Question: I have "MainWindow", in which i create new windows, named "Maket", after closing they are not released from memory. So i post a picture of tree, from ANTS memory profiler, if code needed i can post it.
What is the problem, why they are not released?

TreeAndGrids.xaml
'''
<UserControl x:Class="SSPI.Interfeis.TreeAndGrids"
xmlns="http://schemas.microsoft.com/winfx/2006/xaml/presentation"
xmlns:x="http://schemas.microsoft.com/winfx/2006/xaml"
xmlns:mc="http://schemas.openxmlformats.org/markup-compatibility/2006"
xmlns:d="http://schemas.microsoft.com/expression/blend/2008" xmlns:DataBase="clr-namespace:SSPI.DataBase"
xmlns:OpenSourceControls1="clr-namespace:OpenSourceControls;assembly=DockPanelSplitter"
xmlns:Helpers="clr-namespace:SSPI.Helpers"
xmlns:Interfeis="clr-namespace:SSPI.Interfeis"
xmlns:Controls="clr-namespace:Microsoft.Windows.Controls;assembly=WPFToolkit"
xmlns:Primitives="clr-namespace:Microsoft.Windows.Controls.Primitives;assembly=WPFToolkit"
xmlns:xctk="http://schemas.xceed.com/wpf/xaml/toolkit"
xmlns:chrome="clr-namespace:Xceed.Wpf.Toolkit.Chromes;assembly=WPFToolkit.Extended"
xmlns:conv="clr-namespace:Xceed.Wpf.Toolkit.Core.Converters;assembly=WPFToolkit.Extended" mc:Ignorable="d" d:DesignHeight="379" d:DesignWidth="600" Loaded="UserControl_Loaded_1">
<UserControl.Resources>
<Style x:Key="SeparatorStyle"
TargetType="{x:Type Border}">
<Setter Property="BorderThickness" Value="1,0,0,0"/>
<Setter Property="BorderBrush" Value="#FFC5C5C5"/>
<Setter Property="Margin" Value="10,0,10,0"/>
<Setter Property="Width" Value="2"/>
<Setter Property="Background" Value="White"/>
</Style>
<conv:InverseBoolConverter x:Key="InverseBoolConverter" />
<LinearGradientBrush x:Key="PopupDarkBorderBrush" EndPoint="0.5,1" StartPoint="0.5,0">
<GradientStop Color="#FFA3AEB9" Offset="0" />
<GradientStop Color="#FF8399A9" Offset="0.375" />
<GradientStop Color="#FF718597" Offset="0.375" />
<GradientStop Color="#FF617584" Offset="1" />
</LinearGradientBrush>
<LinearGradientBrush x:Key="PopupBackgroundBrush" StartPoint="0,0" EndPoint="0,1">
<LinearGradientBrush.GradientStops>
<GradientStopCollection>
<GradientStop Offset="0" Color="#FFffffff" />
<GradientStop Offset="1" Color="#FFE8EBED" />
</GradientStopCollection>
</LinearGradientBrush.GradientStops>
</LinearGradientBrush>
<Style x:Key="DropDownButtonStyle"
TargetType="{x:Type xctk:DropDownButton}">
<Setter Property="IsTabStop" Value="False" />
<Setter Property="FocusVisualStyle" Value="{StaticResource NuclearButtonFocusVisual}" />
<Setter Property="BorderThickness" Value="1" />
<Setter Property="Foreground" Value="{DynamicResource OutsideFontColor}" />
<Setter Property="HorizontalContentAlignment" Value="Center" />
<Setter Property="VerticalContentAlignment" Value="Center" />
<Setter Property="Template">
<Setter.Value>
<ControlTemplate TargetType="{x:Type xctk:DropDownButton}">
<Grid x:Name="MainGrid">
<ToggleButton x:Name="PART_DropDownButton"
Grid.Column="1"
IsChecked="{Binding IsOpen, RelativeSource={RelativeSource TemplatedParent}, Mode=TwoWay}"
IsHitTestVisible="{Binding IsOpen, RelativeSource={RelativeSource TemplatedParent}, Converter={StaticResource InverseBoolConverter}}">
<ToggleButton.Template>
<ControlTemplate TargetType="ToggleButton">
<ContentPresenter />
</ControlTemplate>
</ToggleButton.Template>
<Grid>
<chrome:ButtonChrome VerticalAlignment="Stretch" VerticalContentAlignment="Center" x:Name="ToggleButtonChrome"
CornerRadius="2.75"
RenderChecked="{TemplateBinding IsOpen}"
RenderEnabled="{TemplateBinding IsEnabled}"
RenderMouseOver="{Binding IsMouseOver, ElementName=PART_DropDownButton}"
RenderPressed="{Binding IsPressed, ElementName=PART_DropDownButton}">
<chrome:ButtonChrome.Style>
<Style TargetType="{x:Type chrome:ButtonChrome}" BasedOn="{x:Null}">
<Setter Property="Foreground" Value="{StaticResource ButtonFontColor}"/>
<Setter Property="Padding" Value="3"/>
<Setter Property="FocusVisualStyle" Value="{DynamicResource NuclearButtonFocusVisual}"/>
<Setter Property="Template" Value="{DynamicResource ButtonChromeTemplate}" />
<Setter Property="HorizontalContentAlignment" Value="Center" />
<Setter Property="VerticalContentAlignment" Value="Center" />
</Style>
</chrome:ButtonChrome.Style>
<Grid>
<Grid.ColumnDefinitions>
<ColumnDefinition Width="*" />
<ColumnDefinition Width="Auto" />
</Grid.ColumnDefinitions>
<ContentPresenter Margin="{TemplateBinding Padding}" Content="{TemplateBinding Content}" ContentTemplate="{TemplateBinding ContentTemplate}" VerticalAlignment="{TemplateBinding VerticalContentAlignment}" HorizontalAlignment="{TemplateBinding HorizontalContentAlignment}" RecognizesAccessKey="true" />
<Grid x:Name="arrowGlyph" IsHitTestVisible="False" Margin="4,3,4,3" Grid.Column="1">
<Path Width="7" Height="4" Data="M 0,1 C0,1 0,0 0,0 0,0 3,0 3,0 3,0 3,1 3,1 3,1 4,1 4,1 4,1 4,0 4,0 4,0 7,0 7,0 7,0 7,1 7,1 7,1 6,1 6,1 6,1 6,2 6,2 6,2 5,2 5,2 5,2 5,3 5,3 5,3 4,3 4,3 4,3 4,4 4,4 4,4 3,4 3,4 3,4 3,3 3,3 3,3 2,3 2,3 2,3 2,2 2,2 2,2 1,2 1,2 1,2 1,1 1,1 1,1 0,1 0,1 z" Fill="#FF000000" />
</Grid>
</Grid>
</chrome:ButtonChrome>
</Grid>
</ToggleButton>
<Popup x:Name="PART_Popup"
AllowsTransparency="True"
StaysOpen="False"
Focusable="False"
IsOpen="{Binding IsChecked, ElementName=PART_DropDownButton}">
<Border BorderThickness="1" Background="{StaticResource PopupBackgroundBrush}" BorderBrush="{StaticResource PopupDarkBorderBrush}">
<ContentPresenter Content="{TemplateBinding DropDownContent}" />
</Border>
</Popup>
</Grid>
</ControlTemplate>
</Setter.Value>
</Setter>
</Style>
<Style x:Key="myHeaderStyle" TargetType="{x:Type GridViewColumnHeader}">
<Setter Property="Visibility" Value="Collapsed" />
</Style>
<Style x:Key="buttonsstyle" TargetType="{x:Type Control}">
<Setter Property="VerticalAlignment" Value="Top" />
<Setter Property="Height" Value="36" />
<Setter Property="Width" Value="90" />
</Style>
<Style TargetType="{x:Type chrome:ButtonChrome}" BasedOn="{x:Null}" x:Key="toggle">
<Setter Property="Foreground" Value="{StaticResource ButtonFontColor}"/>
<Setter Property="Padding" Value="3"/>
<Setter Property="FocusVisualStyle" Value="{DynamicResource NuclearButtonFocusVisual}"/>
<Setter Property="Template" Value="{DynamicResource ButtonChromeTemplate}" />
<Setter Property="HorizontalContentAlignment" Value="Center" />
<Setter Property="VerticalContentAlignment" Value="Center" />
</Style>
<Helpers:ClientsConnectionsConverter x:Key="Converter"/>
<Helpers:TreeConverter x:Key="treeConverter"/>
<Helpers:ZeroToHiddenConverter x:Key="zeroToHiddenConverter"/>
<Style x:Key="DataGridCellStyle" TargetType="{x:Type Controls:DataGridCell}">
<Setter Property="BorderThickness" Value="0"/>
<Style.Triggers>
<Trigger Property="IsSelected" Value="True">
<Setter Property="Foreground" Value="Black"/>
</Trigger>
</Style.Triggers>
</Style>
</UserControl.Resources>
<DockPanel>
<Grid DockPanel.Dock="Top">
<DockPanel Height="Auto" Name="dockPanel2" LastChildFill="False" Margin="0,0, 0,7">
<Grid DockPanel.Dock="Left" Name="grid1">
<Grid.ColumnDefinitions>
<ColumnDefinition Width="Auto"></ColumnDefinition>
<ColumnDefinition Width="Auto"></ColumnDefinition>
<ColumnDefinition Width="Auto"></ColumnDefinition>
<ColumnDefinition Width="Auto"></ColumnDefinition>
<ColumnDefinition Width="Auto"></ColumnDefinition>
</Grid.ColumnDefinitions>
<Button Margin="1" Grid.Column="1" Grid.Row="0" Name="button1" Click="button1_Click" HorizontalAlignment="Left" Height="36" Width="36" ToolTip="Predydushchie sutki">
<Button.Content>
<Image Source="/ASVPI;component/images/previous.png" Stretch="None" />
</Button.Content>
</Button>
<Controls:DatePicker Grid.Column="0" Margin="10,0,0,0" CalendarOpened="datePicker1_CalendarOpened" FontSize="22" FontFamily="Tahoma" Height="36" HorizontalAlignment="Center" Name="datePicker1" SelectedDateChanged="datePicker1_SelectedDateChanged" Width="150" ToolTip="Operatsionnye sutki" VerticalContentAlignment="Center" FontWeight="Normal" />
<Button Margin="1" Name="button2" Grid.Column="2" Grid.Row="0" Click="button2_Click" HorizontalAlignment="Left" Height="36" Width="36" ToolTip="Sleduiushchie sutki">
<Button.Content>
<Image Source="/ASVPI;component/images/next.png" Stretch="None" />
</Button.Content>
</Button>
<Border Grid.Column="3" Name="sep1" Style="{StaticResource SeparatorStyle}"/>
<ComboBox Grid.Column="4" FontSize="22" Name="pl_lev_combo" VerticalContentAlignment="Center" Height="36" Width="160" HorizontalAlignment="Right" ToolTip="Uroven' planirovaniia" Margin="0,6,0,6">
<ComboBoxItem Content="OU" IsSelected="True"></ComboBoxItem>
<ComboBoxItem Content="X-1"></ComboBoxItem>
<ComboBoxItem Content="X-2"></ComboBoxItem>
<ComboBoxItem Content="VSVGO"></ComboBoxItem>
</ComboBox>
<Grid Grid.Column="4" HorizontalAlignment="Stretch">
<Grid.ColumnDefinitions>
<ColumnDefinition></ColumnDefinition>
<ColumnDefinition Name="seccolumn"></ColumnDefinition>
</Grid.ColumnDefinitions>
<Label Name="compare_label" HorizontalAlignment="Left" Grid.Column="0" Margin="10,12,83,12" Height="24" Visibility="Collapsed" FontSize="16" FontFamily="Tahoma" Width="89" Grid.ColumnSpan="2">Sravnit' s</Label>
<ComboBox Grid.Column="1" Name="secondary_pl_lev" VerticalContentAlignment="Center" Height="17" FontSize="10" HorizontalAlignment="Right" VerticalAlignment="Bottom" Width="68" Margin="0,0,20,8">
<ComboBoxItem Content="" IsSelected="True"></ComboBoxItem>
<ComboBoxItem Content="OU"></ComboBoxItem>
<ComboBoxItem Content="X-1"></ComboBoxItem>
<ComboBoxItem Content="X-2"></ComboBoxItem>
<ComboBoxItem Content="VSVGO"></ComboBoxItem>
<ComboBoxItem Content="Ob.kh. OU"></ComboBoxItem>
<ComboBoxItem Content="Ob.kh. Kh-1"></ComboBoxItem>
<ComboBoxItem Content="Ob.kh. Kh-2"></ComboBoxItem>
<ComboBoxItem Content="Ob.kh. VSVGO"></ComboBoxItem>
</ComboBox>
</Grid>
</Grid>
<Border Name="sep2" Style="{StaticResource SeparatorStyle}"/>
<chrome:ButtonChrome Style="{StaticResource toggle}" Height="48" Width="48" Name="button4" PreviewMouseDown="button4_Click">
<chrome:ButtonChrome.Content>
<Image Source="/ASVPI;component/images/check.png" Stretch="None" />
</chrome:ButtonChrome.Content>
</chrome:ButtonChrome>
<xctk:DropDownButton Height="48" Width="120" HorizontalContentAlignment="Right" Style="{StaticResource DropDownButtonStyle}" Name="ou_send" Content="OU">
<xctk:DropDownButton.DropDownContent>
<ListBox Name="ou_send_menu" ItemsSource="{Binding}">
<ListBox.ItemTemplate>
<DataTemplate>
<MenuItem Header="{Binding Converter={StaticResource ResourceKey=Converter}, ConverterParameter=OUButtons}" ToolTip="{Binding Address}" Click="OUSendClick"/>
</DataTemplate>
</ListBox.ItemTemplate>
</ListBox>
</xctk:DropDownButton.DropDownContent>
</xctk:DropDownButton>
<xctk:DropDownButton Name="rsv_vsvgo_send" HorizontalContentAlignment="Right" Style="{StaticResource DropDownButtonStyle}" Width="120" Height="48" Content="RSV/VSVGO">
<xctk:DropDownButton.DropDownContent>
<ListBox Name="rsv_vsvgo_menu">
<ListBox.Items>
<MenuItem Header="Otpravit' Kh-1" Name="x1send" Click="x1send_Click">
</MenuItem>
<MenuItem Header="Otpravit' Kh-2" Name="x2send" Click="x2send_Click">
</MenuItem>
<MenuItem Header="Otpravit' VSVGO" Name="vsvgosend" Click="vsvgosend_Click">
</MenuItem>
</ListBox.Items>
</ListBox>
</xctk:DropDownButton.DropDownContent>
</xctk:DropDownButton>
<Grid DockPanel.Dock="Left" Name="Dock_Separate" MinWidth="150" MaxWidth="900" >
<Grid.RowDefinitions>
<RowDefinition Name="tree_h" Height="1*" MinHeight="200" ></RowDefinition>
<RowDefinition Height="Auto"></RowDefinition>
<RowDefinition MinHeight="150" Height="150"></RowDefinition>
</Grid.RowDefinitions>
<Slider
x:Name="treeScaleSlider" Visibility="Collapsed"
ToolTip="Determines the UI scale factor."
Value="1" Minimum="0.1" Maximum="4"/>
<TreeView Grid.Row="0" HorizontalAlignment="Stretch" BorderBrush="LightGray" ItemsSource="{Binding}" Name="treeObjects" VerticalAlignment="Stretch" SelectedItemChanged="treeObjects_SelectedItemChanged" KeyDown="treeObjects_KeyDown" PreviewMouseRightButtonDown="OnPreviewMouseRightButtonDown" VerticalContentAlignment="Center">
<TreeView.LayoutTransform>
<ScaleTransform
CenterX="0" CenterY="0"
ScaleX="{Binding ElementName=treeScaleSlider,Path=Value}"
ScaleY="{Binding ElementName=treeScaleSlider,Path=Value}"
/>
</TreeView.LayoutTransform>
<TreeView.Resources>
<SolidColorBrush x:Key="{x:Static SystemColors.HighlightBrushKey}" Color="LightGray"/>
<SolidColorBrush x:Key="{x:Static SystemColors.ControlBrushKey}" Color="LightGray"/>
<HierarchicalDataTemplate DataType="{x:Type DataBase:Objects}" ItemsSource="{Binding SubObjects}">
<StackPanel Orientation="Horizontal">
<Image Width="16" Height="16" Source="{Binding IconSource}"/>
<TextBlock Foreground="{Binding ColorInTree}"><TextBlock.Text><MultiBinding Converter="{StaticResource treeConverter}" ConverterParameter="NameAndId"><Binding Path="name" /><Binding Path="id" /></MultiBinding></TextBlock.Text></TextBlock>
</StackPanel>
</HierarchicalDataTemplate>
</TreeView.Resources>
<TreeView.ItemContainerStyle>
<Style TargetType="{x:Type TreeViewItem}">
<Style.Triggers>
<MultiTrigger>
<MultiTrigger.Conditions>
<Condition Property="IsSelected"
Value="true"/>
<Condition Property="IsSelectionActive"
Value="false"/>
</MultiTrigger.Conditions>
<Setter
Property="Background"
Value="LightGray"/>
<Setter Property="Foreground"
Value="Black"/>
</MultiTrigger>
</Style.Triggers>
<Setter Property="Foreground" Value="{Binding ColorInTree}"></Setter>
</Style>
</TreeView.ItemContainerStyle>
<TreeView.ContextMenu>
<ContextMenu ItemsSource="{Binding}" Visibility="{Binding Path=ContextMenuItems.Count,Converter={StaticResource zeroToHiddenConverter}}">
</ContextMenu>
</TreeView.ContextMenu>
</TreeView>
<GridSplitter ResizeDirection="Rows" HorizontalAlignment="Stretch" Grid.Row="1" Width="Auto" Height="3"/>
<Grid Grid.Row="2" >
<Grid.RowDefinitions>
<RowDefinition Height="Auto"></RowDefinition>
<RowDefinition Height="*"></RowDefinition>
</Grid.RowDefinitions>
<Grid Grid.Row="0" HorizontalAlignment="Center" VerticalAlignment="Stretch" Margin="0,0,0,5" Visibility="Collapsed" Name="zvk_panel">
<Grid.ColumnDefinitions>
<ColumnDefinition Width="30"></ColumnDefinition>
<ColumnDefinition Width="*"></ColumnDefinition>
</Grid.ColumnDefinitions>
<Image Grid.Column="0" Name="zvkImageStatus" HorizontalAlignment="Center" Margin="2" VerticalAlignment="Center" Source="/ASVPI;component/images/waiting.png" ToolTip="Podkliuchenie k serveru 'Zaiavki'..." Height="20" Width="20">
<TextBlock Grid.Column="1" Name="zvk_label" HorizontalAlignment="Center" VerticalAlignment="Stretch" TextWrapping="WrapWithOverflow" Text="Zaiavki" FontSize="14"></TextBlock>
<TextBlock Grid.Column="1" HorizontalAlignment="Center" Name="zvk_result" VerticalAlignment="Stretch" TextWrapping="WrapWithOverflow" Visibility="Collapsed" Text="Zaiavok net"></TextBlock>
</Grid>
<Controls:DataGrid Grid.Row="1" Name="zvk_datagrid" AutoGenerateColumns="False" Visibility="Collapsed" VerticalAlignment="Stretch" BorderBrush="LightGray" Background="White" CanUserReorderColumns="False" GridLinesVisibility="Vertical" IsReadOnly="True" SelectionMode="Single" SelectionUnit="FullRow" SnapsToDevicePixels="True" VerticalGridLinesBrush="LightGray" VerticalContentAlignment="Center" PreviewMouseDown="zvk_datagrid_PreviewMouseDown">
<Controls:DataGrid.Resources>
<SolidColorBrush x:Key="{x:Static SystemColors.HighlightBrushKey}" Color="LightGray"/>
</Controls:DataGrid.Resources>
<Controls:DataGrid.CellStyle>
<Style TargetType="Controls:DataGridCell">
<Setter Property="BorderThickness" Value="0"/>
</Style>
</Controls:DataGrid.CellStyle>
<Controls:DataGrid.Columns>
<Controls:DataGridTemplateColumn Header="Stantsiia" Width="Auto" MinWidth="100" CellStyle="{StaticResource DataGridCellStyle}" SortMemberPath="station" CanUserSort="True">
<Controls:DataGridTemplateColumn.HeaderStyle>
<Style TargetType="Primitives:DataGridColumnHeader">
<Setter Property="HorizontalContentAlignment" Value="Center"/>
</Style>
</Controls:DataGridTemplateColumn.HeaderStyle>
<Controls:DataGridTemplateColumn.CellTemplate>
<DataTemplate>
<StackPanel>
<TextBlock HorizontalAlignment="Center" VerticalAlignment="Center" Text="{Binding station}"></TextBlock>
</StackPanel>
</DataTemplate>
</Controls:DataGridTemplateColumn.CellTemplate>
</Controls:DataGridTemplateColumn>
<Controls:DataGridTemplateColumn Header="DP" Width="Auto" MinWidth="30" CellStyle="{StaticResource DataGridCellStyle}" SortMemberPath="zvk.power_down" CanUserSort="True">
<Controls:DataGridTemplateColumn.HeaderStyle>
<Style TargetType="Primitives:DataGridColumnHeader">
<Setter Property="HorizontalContentAlignment" Value="Center"/>
</Style>
</Controls:DataGridTemplateColumn.HeaderStyle>
<Controls:DataGridTemplateColumn.CellTemplate>
<DataTemplate>
<StackPanel>
<TextBlock HorizontalAlignment="Center" VerticalAlignment="Center" Text="{Binding zvk.power_down}"></TextBlock>
</StackPanel>
</DataTemplate>
</Controls:DataGridTemplateColumn.CellTemplate>
</Controls:DataGridTemplateColumn>
<Controls:DataGridTemplateColumn Header="Data" Width="Auto" MinWidth="90" CellStyle="{StaticResource DataGridCellStyle}" SortMemberPath="zvk.date_begin" CanUserSort="True">
<Controls:DataGridTemplateColumn.HeaderStyle>
<Style TargetType="Primitives:DataGridColumnHeader">
<Setter Property="HorizontalContentAlignment" Value="Center"/>
</Style>
</Controls:DataGridTemplateColumn.HeaderStyle>
<Controls:DataGridTemplateColumn.CellTemplate>
<DataTemplate>
<StackPanel>
<TextBlock Text="{Binding zvk.date_begin, StringFormat={}{0:dd.MM.yyyy H:mm}}"></TextBlock>
<TextBlock Text="{Binding zvk.date_end, StringFormat={}{0:dd.MM.yyyy H:mm}}"></TextBlock>
</StackPanel>
</DataTemplate>
</Controls:DataGridTemplateColumn.CellTemplate>
</Controls:DataGridTemplateColumn>
</Controls:DataGrid.Columns>
</Controls:DataGrid>
</Grid>
</Grid>
<OpenSourceControls1:DockPanelSplitter x:Name="separator1" DockPanel.Dock="Left" Width="4" VerticalAlignment="Stretch"></OpenSourceControls1:DockPanelSplitter>
<Grid DockPanel.Dock="Top" MinWidth="300">
<Grid.RowDefinitions>
<RowDefinition Height="1*" MinHeight="200"></RowDefinition>
<RowDefinition Height="Auto"></RowDefinition>
<RowDefinition MinHeight="150" Height="150"></RowDefinition>
</Grid.RowDefinitions>
<Border Grid.Row="0" Name="border" BorderBrush="Gray" BorderThickness="0.5" Background="White" MinWidth="400">
<Interfeis:Grid x:Name="grid" MinWidth="300"></Interfeis:Grid>
</Border>
<GridSplitter ResizeDirection="Rows" HorizontalAlignment="Stretch" Grid.Row="1" Width="Auto" Height="3"/>
<Grid Grid.Row="2">
<Grid.RowDefinitions>
<RowDefinition MinHeight="30" MaxHeight="30"></RowDefinition>
<RowDefinition Height="*"></RowDefinition>
</Grid.RowDefinitions>
<Label Grid.Row="0" HorizontalAlignment="Center" FontSize="14">Pasportnye dannye</Label>
<Controls:DataGrid BorderBrush="LightGray" Grid.Row="1" MinHeight="100" SelectionMode="Single" SelectionUnit="Cell" IsReadOnly="True" AutoGenerateColumns="False" EnableColumnVirtualization="true" EnableRowVirtualization="true" CanUserReorderColumns="False" CanUserResizeColumns="True" CanUserAddRows="false" CanUserResizeRows="False" CanUserSortColumns="False" Name="dataGridConst" HorizontalAlignment="Stretch" VerticalAlignment="Stretch" Background="White" VerticalGridLinesBrush="LightGray" HorizontalGridLinesBrush="LightGray">
<Controls:DataGrid.Resources>
<SolidColorBrush x:Key="{x:Static SystemColors.HighlightBrushKey}" Color="White"/>
</Controls:DataGrid.Resources>
<Controls:DataGrid.Columns>
<Controls:DataGridTemplateColumn Header="Naimenovanie" Width="*">
<Controls:DataGridTemplateColumn.HeaderStyle>
<Style TargetType="Primitives:DataGridColumnHeader">
<Setter Property="HorizontalContentAlignment" Value="Center"/>
</Style>
</Controls:DataGridTemplateColumn.HeaderStyle>
<Controls:DataGridTemplateColumn.CellTemplate>
<DataTemplate>
<TextBlock Foreground="Black" Text="{Binding name}"/>
</DataTemplate>
</Controls:DataGridTemplateColumn.CellTemplate>
</Controls:DataGridTemplateColumn>
<Controls:DataGridTemplateColumn Header="Znachenie" Width="*">
<Controls:DataGridTemplateColumn.HeaderStyle>
<Style TargetType="Primitives:DataGridColumnHeader">
<Setter Property="HorizontalContentAlignment" Value="Center"/>
</Style>
</Controls:DataGridTemplateColumn.HeaderStyle>
<Controls:DataGridTemplateColumn.CellTemplate>
<DataTemplate>
<TextBlock Foreground="Black" Text="{Binding value}"/>
</DataTemplate>
</Controls:DataGridTemplateColumn.CellTemplate>
</Controls:DataGridTemplateColumn>
</Controls:DataGrid.Columns>
</Controls:DataGrid>
</Grid>
</Grid>
</DockPanel>
'''
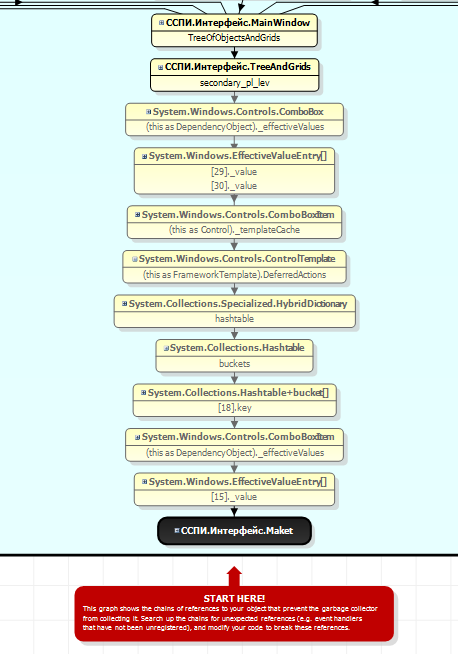
Answer: For WPF application, there are numerous causes on memory leak. Can be that the event handler hasn't been removed on closing, binding to a non dependedency property, and can be anything else.
Visit this website for sample cases and see which one fits for your case, because you didn't post the whole code, including the code behind for your application.
<URL>